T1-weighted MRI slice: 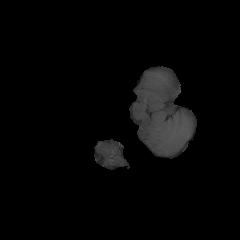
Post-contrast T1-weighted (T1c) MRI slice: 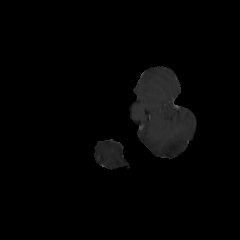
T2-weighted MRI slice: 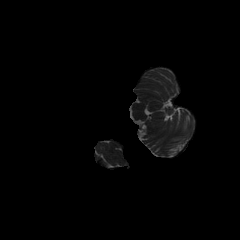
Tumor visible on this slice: no